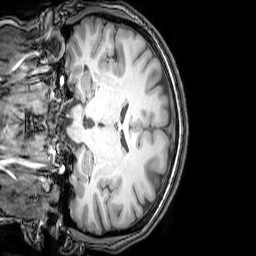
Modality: T1w
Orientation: coronal
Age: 22
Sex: female
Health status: healthy
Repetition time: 0.081 s
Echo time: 0.037 s